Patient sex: F
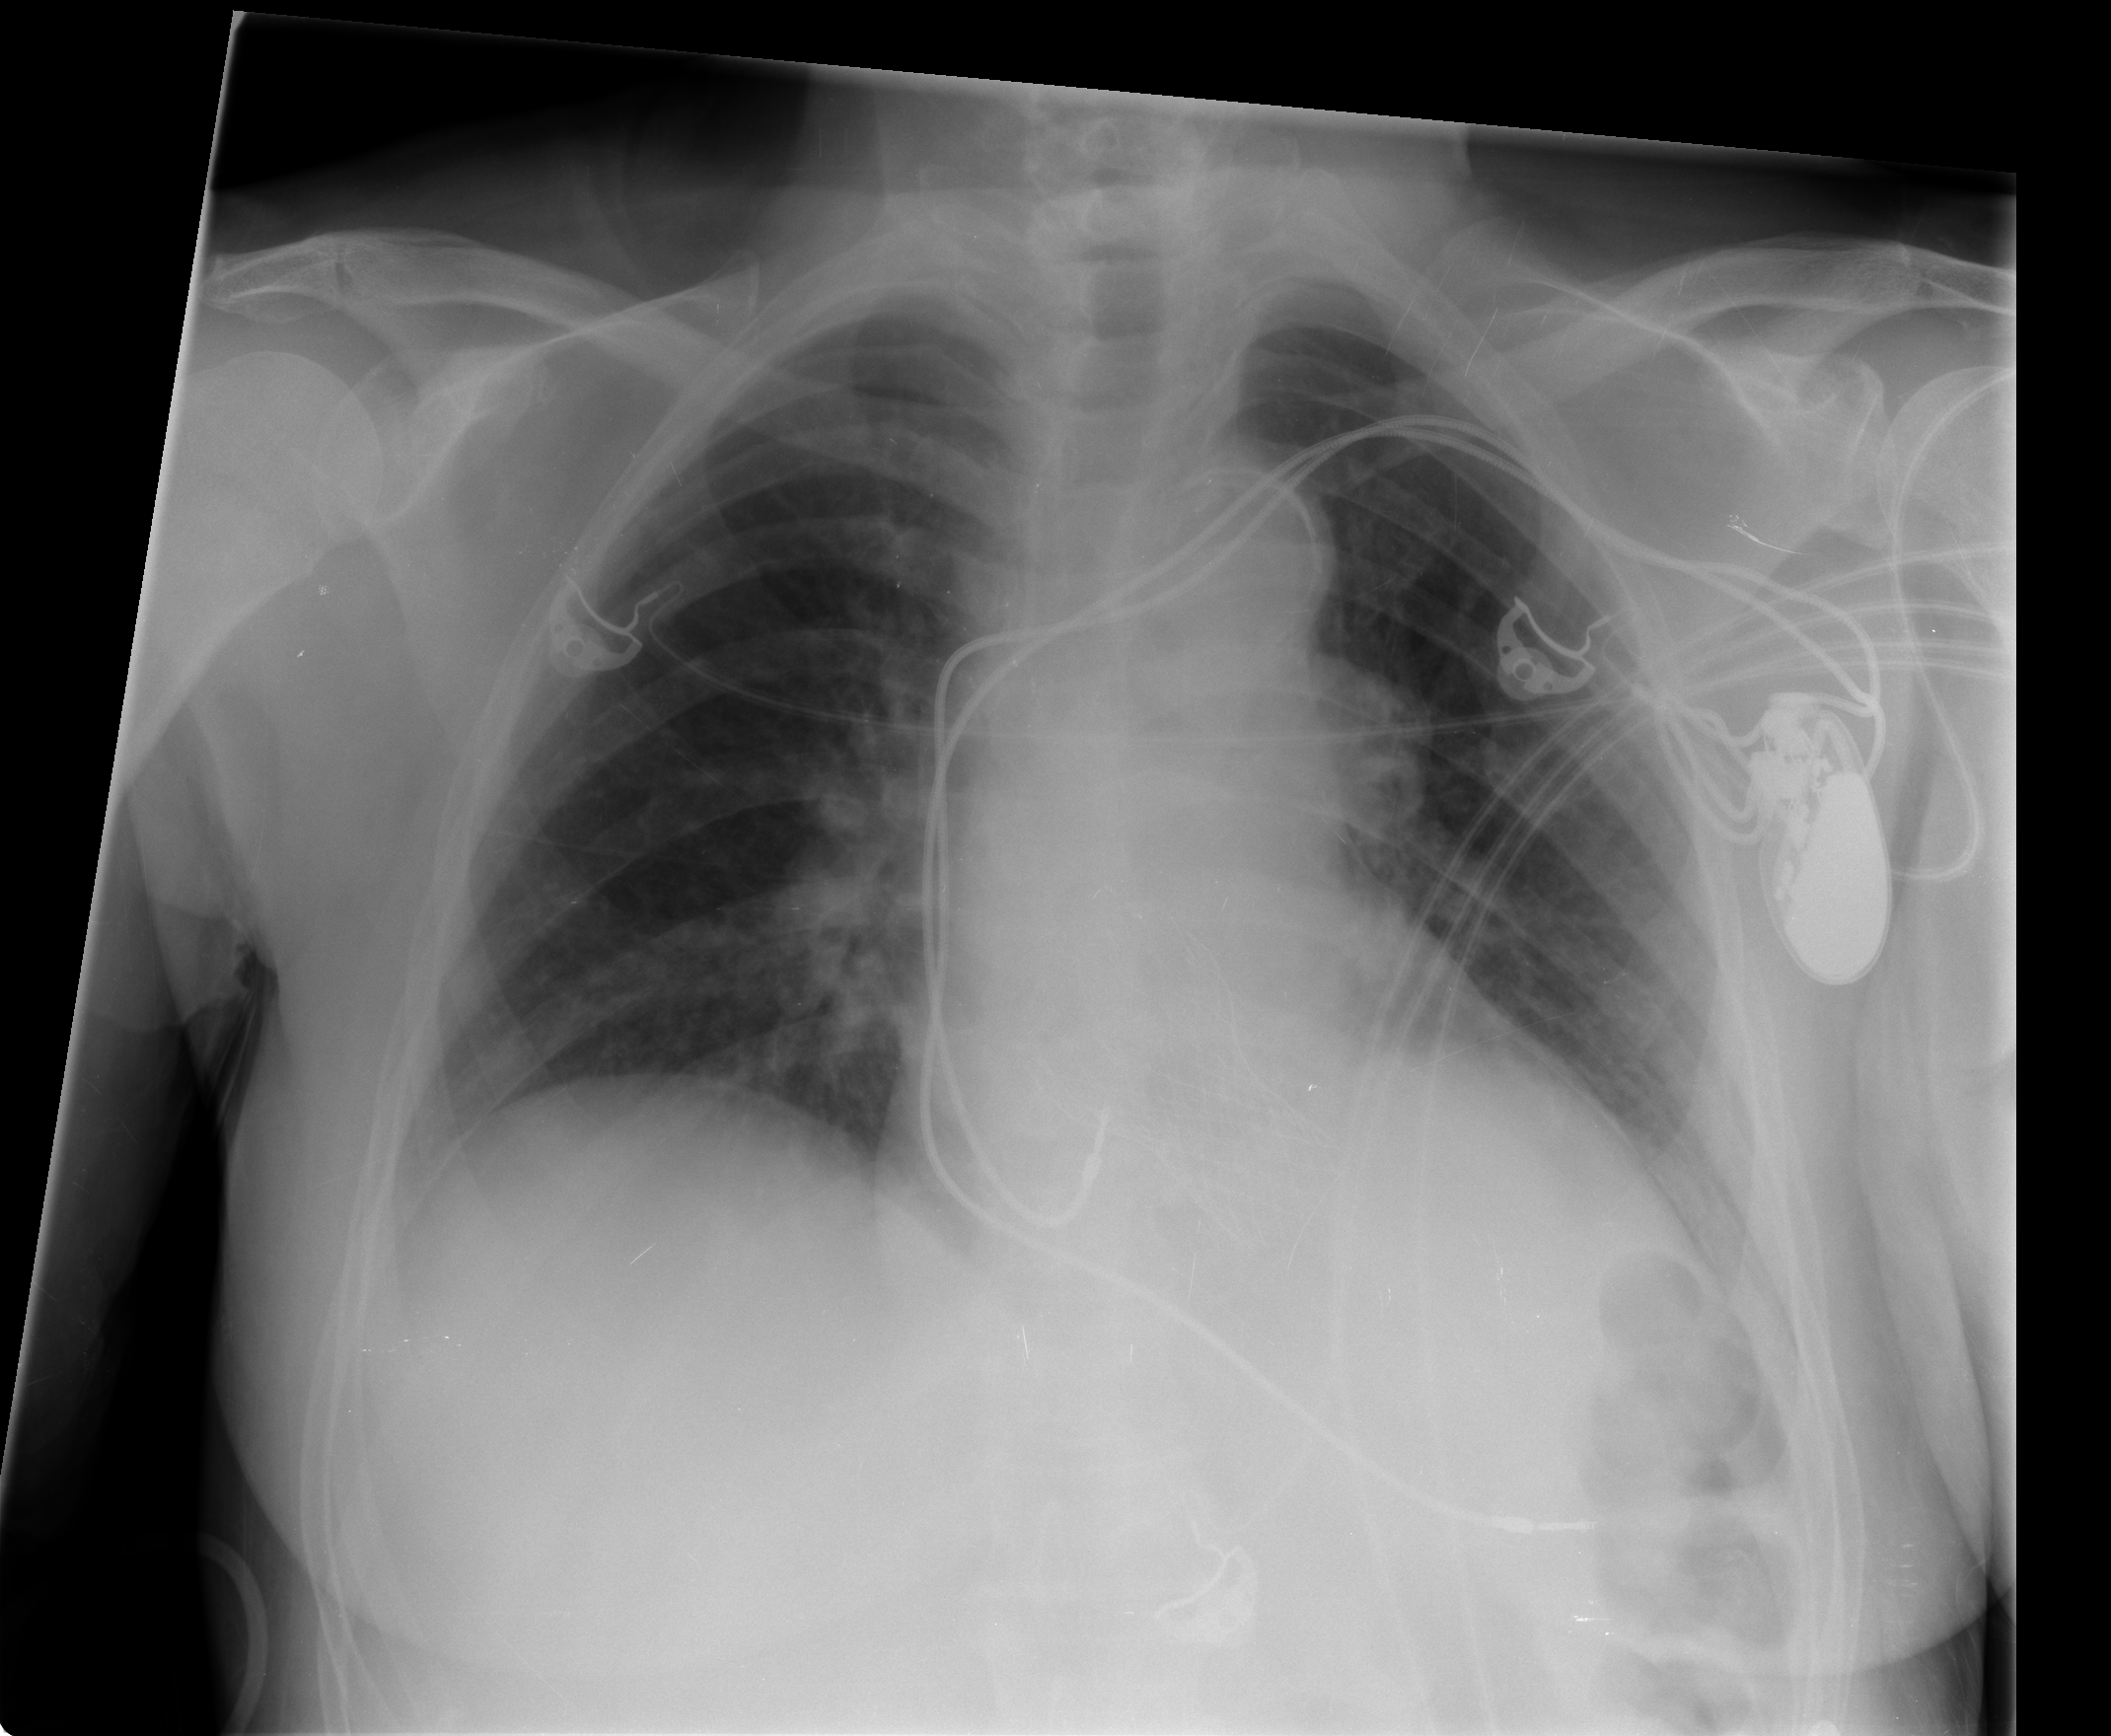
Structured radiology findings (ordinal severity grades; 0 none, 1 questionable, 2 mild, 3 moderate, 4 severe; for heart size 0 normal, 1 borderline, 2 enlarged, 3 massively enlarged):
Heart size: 0
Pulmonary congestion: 0
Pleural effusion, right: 0
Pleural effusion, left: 1
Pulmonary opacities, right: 0
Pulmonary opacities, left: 0
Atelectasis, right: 2
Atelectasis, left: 2